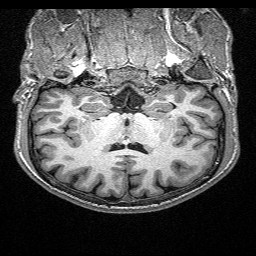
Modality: T1w
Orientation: sagittal
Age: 24
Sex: male
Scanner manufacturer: siemens
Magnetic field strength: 3 T
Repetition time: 2.4 s
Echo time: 0.03 s